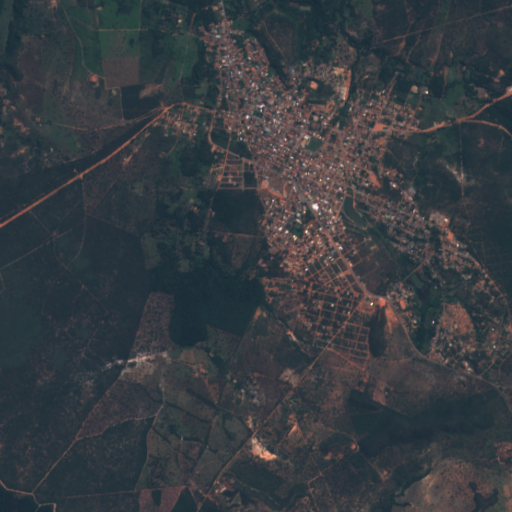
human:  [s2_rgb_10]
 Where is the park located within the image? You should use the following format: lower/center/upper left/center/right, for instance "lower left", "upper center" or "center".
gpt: The park is located in the upper center of the image.
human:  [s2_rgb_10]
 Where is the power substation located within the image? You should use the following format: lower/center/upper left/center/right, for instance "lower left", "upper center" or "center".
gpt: The power substation is located in the upper center of the image.
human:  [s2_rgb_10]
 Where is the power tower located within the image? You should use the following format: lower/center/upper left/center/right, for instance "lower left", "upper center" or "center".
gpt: The power tower is located in the upper right of the image.
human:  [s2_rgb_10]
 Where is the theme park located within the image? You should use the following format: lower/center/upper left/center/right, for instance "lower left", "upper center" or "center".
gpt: The theme park is located in the center of the image.
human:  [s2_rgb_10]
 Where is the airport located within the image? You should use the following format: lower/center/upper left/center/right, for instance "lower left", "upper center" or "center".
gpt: There is no airport in the image.